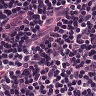
Metastatic tissue present: no